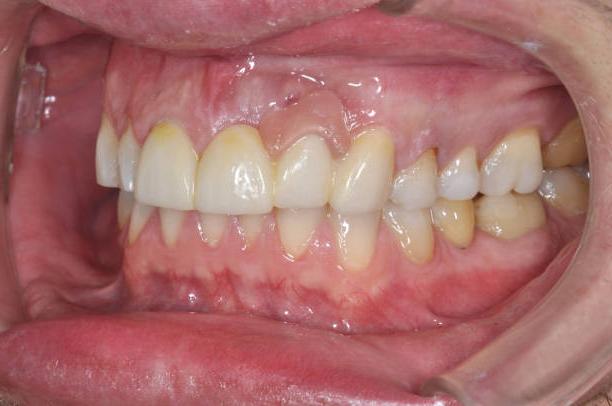
Condition: Gingivitis